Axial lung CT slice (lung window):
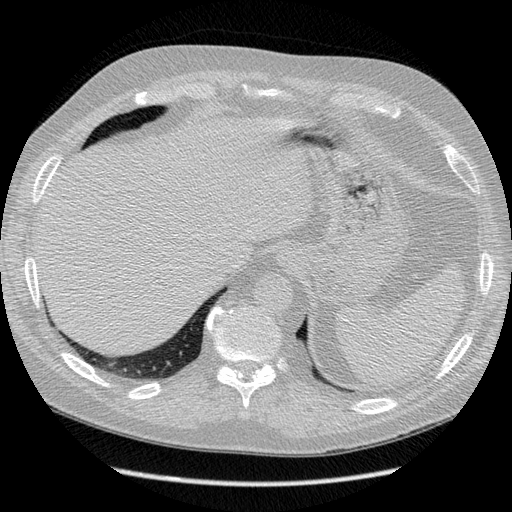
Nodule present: no